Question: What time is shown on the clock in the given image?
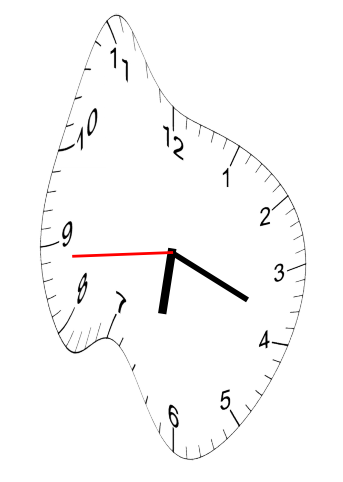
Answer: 06:18:44